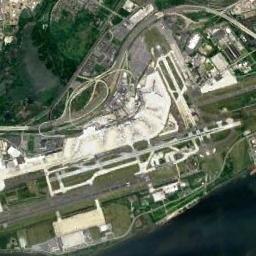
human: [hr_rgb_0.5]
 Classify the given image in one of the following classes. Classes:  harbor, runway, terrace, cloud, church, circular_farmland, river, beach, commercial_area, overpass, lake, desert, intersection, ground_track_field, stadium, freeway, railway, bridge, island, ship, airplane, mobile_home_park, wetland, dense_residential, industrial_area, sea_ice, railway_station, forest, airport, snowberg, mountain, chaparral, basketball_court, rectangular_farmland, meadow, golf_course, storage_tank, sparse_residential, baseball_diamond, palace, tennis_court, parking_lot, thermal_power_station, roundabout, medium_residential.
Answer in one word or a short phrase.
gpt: airport